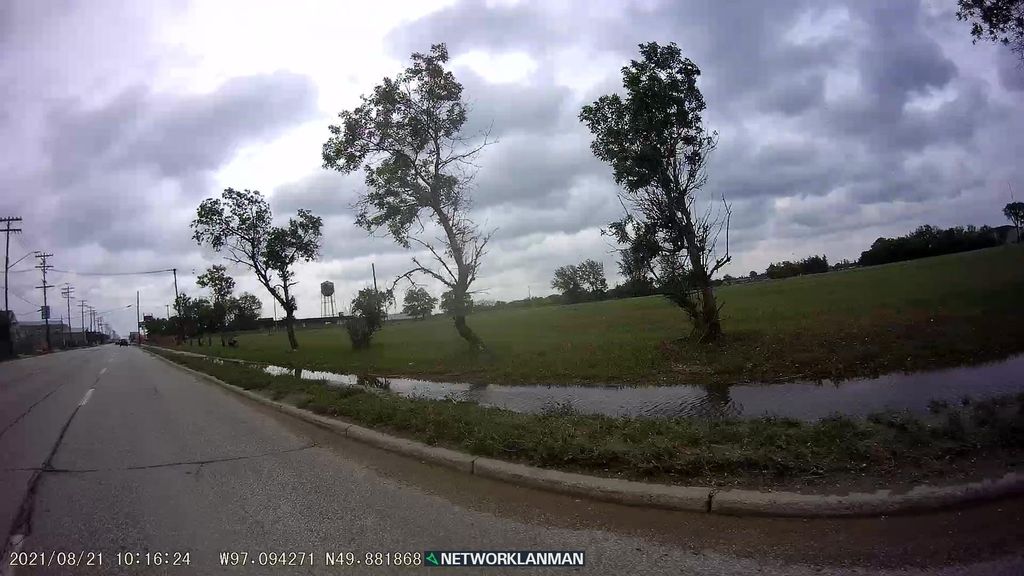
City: winnipeg